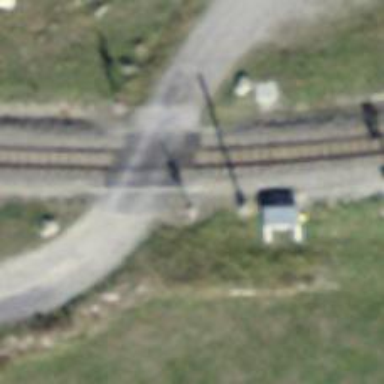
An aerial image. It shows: Railway level crossing.